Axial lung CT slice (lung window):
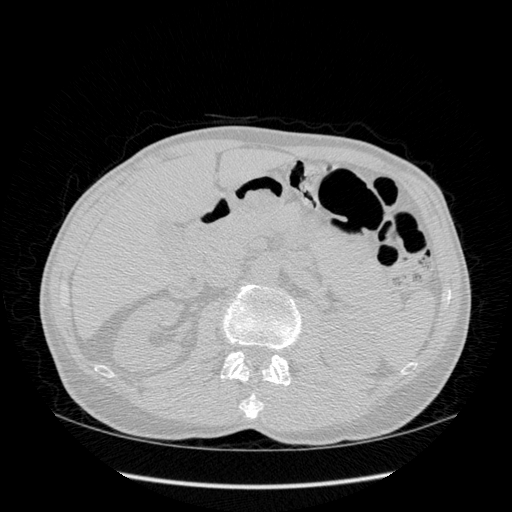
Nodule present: no